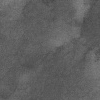
Atmospheric dust classification: not_dusty